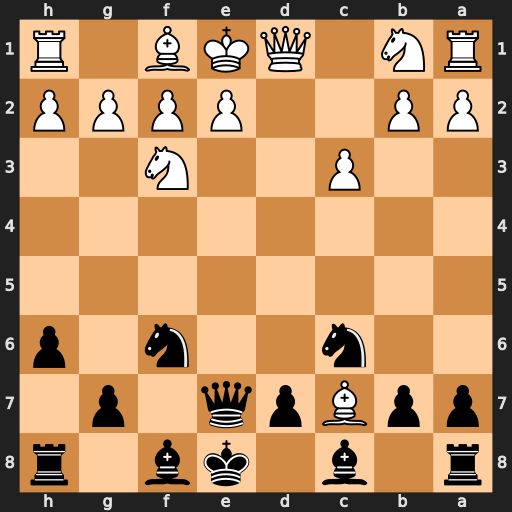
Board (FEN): r1b1kb1r/ppBpq1p1/2n2n1p/8/8/2P2N2/PP2PPPP/RN1QKB1R
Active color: b
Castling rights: KQkq
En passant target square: -
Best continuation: d6 Bxd6 Qxd6 Qxd6 Bxd6